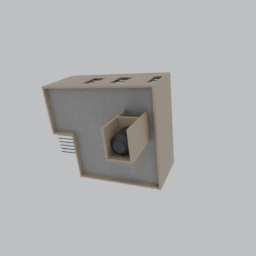
Label: architecture